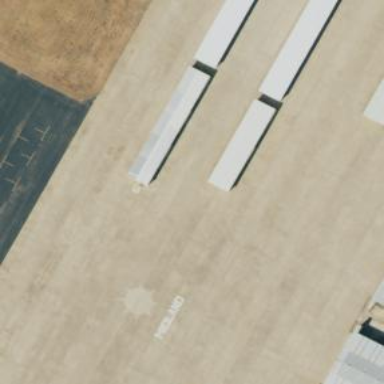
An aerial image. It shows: Apron at the airport.